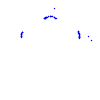
Particle: kaon